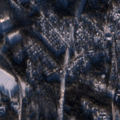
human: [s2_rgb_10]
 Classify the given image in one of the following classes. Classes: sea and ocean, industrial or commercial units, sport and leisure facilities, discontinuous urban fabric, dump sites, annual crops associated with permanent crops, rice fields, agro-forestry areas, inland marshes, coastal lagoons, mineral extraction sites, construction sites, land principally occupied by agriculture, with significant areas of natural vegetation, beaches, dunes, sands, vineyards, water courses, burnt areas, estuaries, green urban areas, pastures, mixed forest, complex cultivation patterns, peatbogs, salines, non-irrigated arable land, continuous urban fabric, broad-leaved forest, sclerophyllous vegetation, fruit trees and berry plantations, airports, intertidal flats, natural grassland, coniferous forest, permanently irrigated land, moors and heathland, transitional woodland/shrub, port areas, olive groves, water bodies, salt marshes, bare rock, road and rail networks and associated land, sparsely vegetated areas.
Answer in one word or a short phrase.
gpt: discontinuous urban fabric, green urban areas, coniferous forest